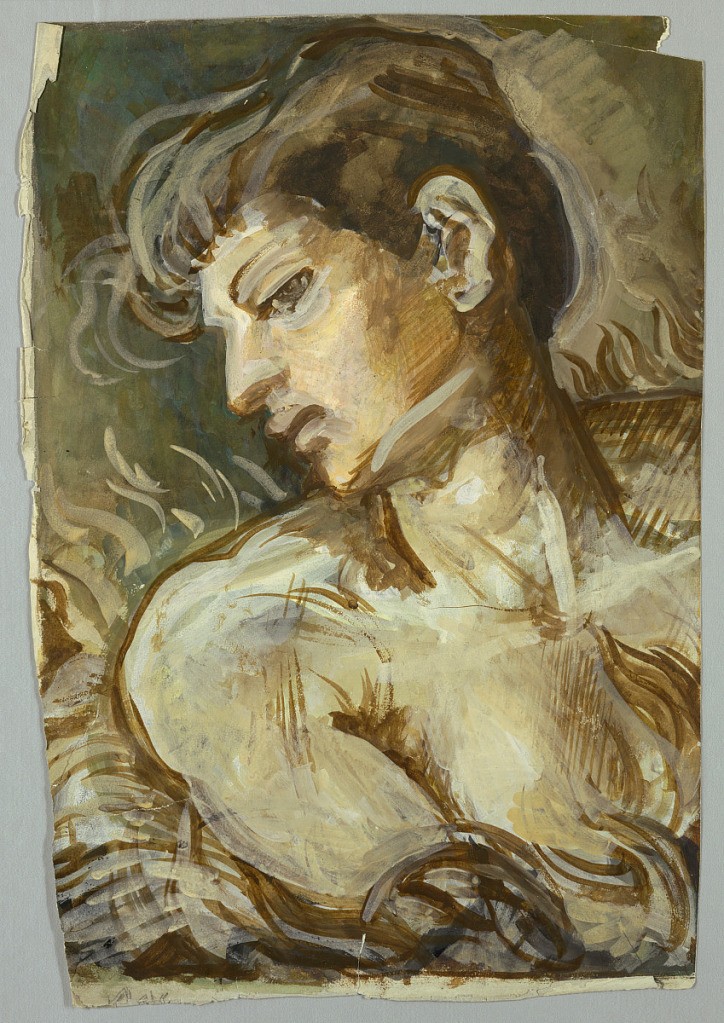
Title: Study for Cleopatra
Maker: Francis Augustus Lathrop, American, 1849–1909
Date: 1880–90
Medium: Brush and gouache on paper
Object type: Drawing
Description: Right part of the bust of a woman obliquely shown. The head is turned toward the right shoulder. A snake winds towards the breast.